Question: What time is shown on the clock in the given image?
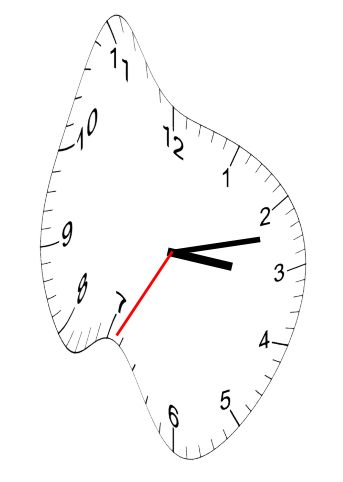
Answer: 03:12:35